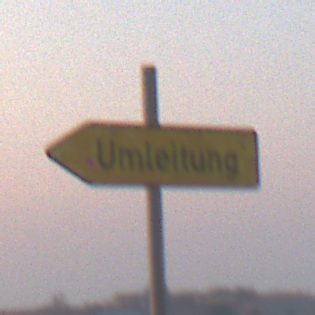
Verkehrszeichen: UmleitungswegweiserLinksweisend
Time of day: SunriseSunset
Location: Outdoor (Urban)
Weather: Clear
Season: NotSpecified
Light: Natural